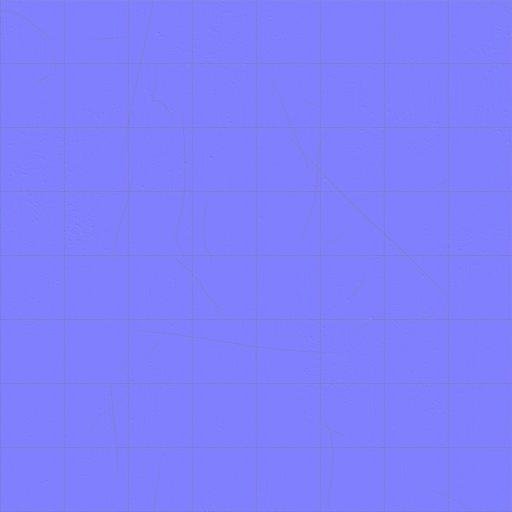
concrete flat pattern smooth tiled tiles